Question: My program:
Form (Form1) contains:
- -
Form (Form2) contains:
- - -
ClassArray
-
My aim is to make each element from array as a node in the control using both forms ( and ). The tricky thing is that I need only elements which meet specific conditions to be added from . I don't know how to do that.
I added pretending that next element is special and must be added from Form2.
'''
if (element == "3")
{
Form2 frm2 = new Form2(counter);
frm2.Show();
break;
}
'''
So when element is equal to 3 call Form2 and add the next element only from Form2.
On I need to click button1 and add the (in this case element 4) and then the rest of the elements have to be automatically added from in Form1.
Form1 code:
'''
public partial class Form1 : Form
{
int counter = 0;
public Form1()
{
InitializeComponent();
}
private void Form1_Load(object sender, EventArgs e)
{
}
private void button1_Click(object sender, EventArgs e)
{
foreach (string element in ClassArray.ar2)
{
treeView1.Nodes.Add(element);
counter++;
if (element == "3")
{
Form2 frm2 = new Form2(counter);
frm2.Show();
break;
}
}
}
}
'''
ClassArray code:
'''
class ClassArray
{
public static string[] ar2 = new string[8] { "1", "2", "3", "4", "5", "6", "7", "8" };
}
'''
Form2 code:
'''
public partial class Form2 : Form
{
public Form2(int counter)
{
InitializeComponent();
label1.Text = "Elements added from Form1 = "+counter.ToString();
}
private void button1_Click(object sender, EventArgs e)
{
//Add the special element as a note
}
}
'''

Click to add the special element as a node in TreeView1.
Then the loop should continue until meet the next condition or if no condition it will continue to the end adding all the elements from as nodes.
Any help will be appreciated.
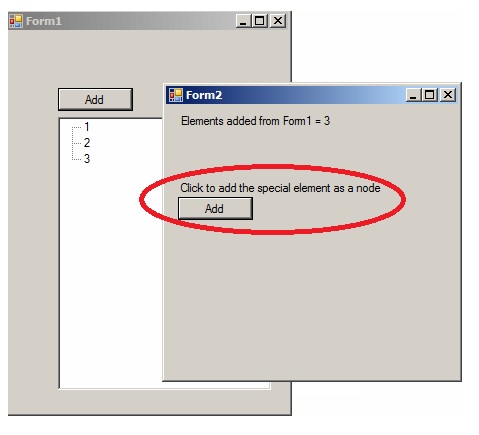
Answer: In the Form1 create public method, so that TreeView node could be added from outside.
'''
public void AddElement(int index)
{
string element = ClassArray.ar2[index];
treeView1.Nodes.Add(element);
counter++;
}
'''
Rework 'button1_Click' code to use 'AddElement' method. Also replace 'foreach' loop with 'for'. This way it will be possible to skip one element, that you will add from 'Form2'.
'''
private void button1_Click(object sender, EventArgs e)
{
for (int i = 0; i < ClassArray.ar2.Length; i++)
{
AddElement(i);
if (ClassArray.ar2[i] == "3")
{
Form2 frm2 = new Form2(counter);
// ShowDialog will stop code execution until dialog is closed
frm2.ShowDialog(this); // "this" - will be a Dialog Owner; it will come in handy in Form2
i++; // skip "4"
}
}
}
'''
Now in 'Form2' take a 'Form1' instance and call previously created 'AddElement' to add another node into TreeView.
'''
private void button1_Click(object sender, EventArgs e)
{
//Add the rest of the elemnts as notes
Form1 form = Owner as Form1;
form.AddElement(currentElementIndex);
}
'''
'currentElementIndex' is just a class level variable, which holds a 'counter' value.
'''
int currentElementIndex = 0;
public Form2(int counter)
{
...
currentElementIndex = counter;
}
'''